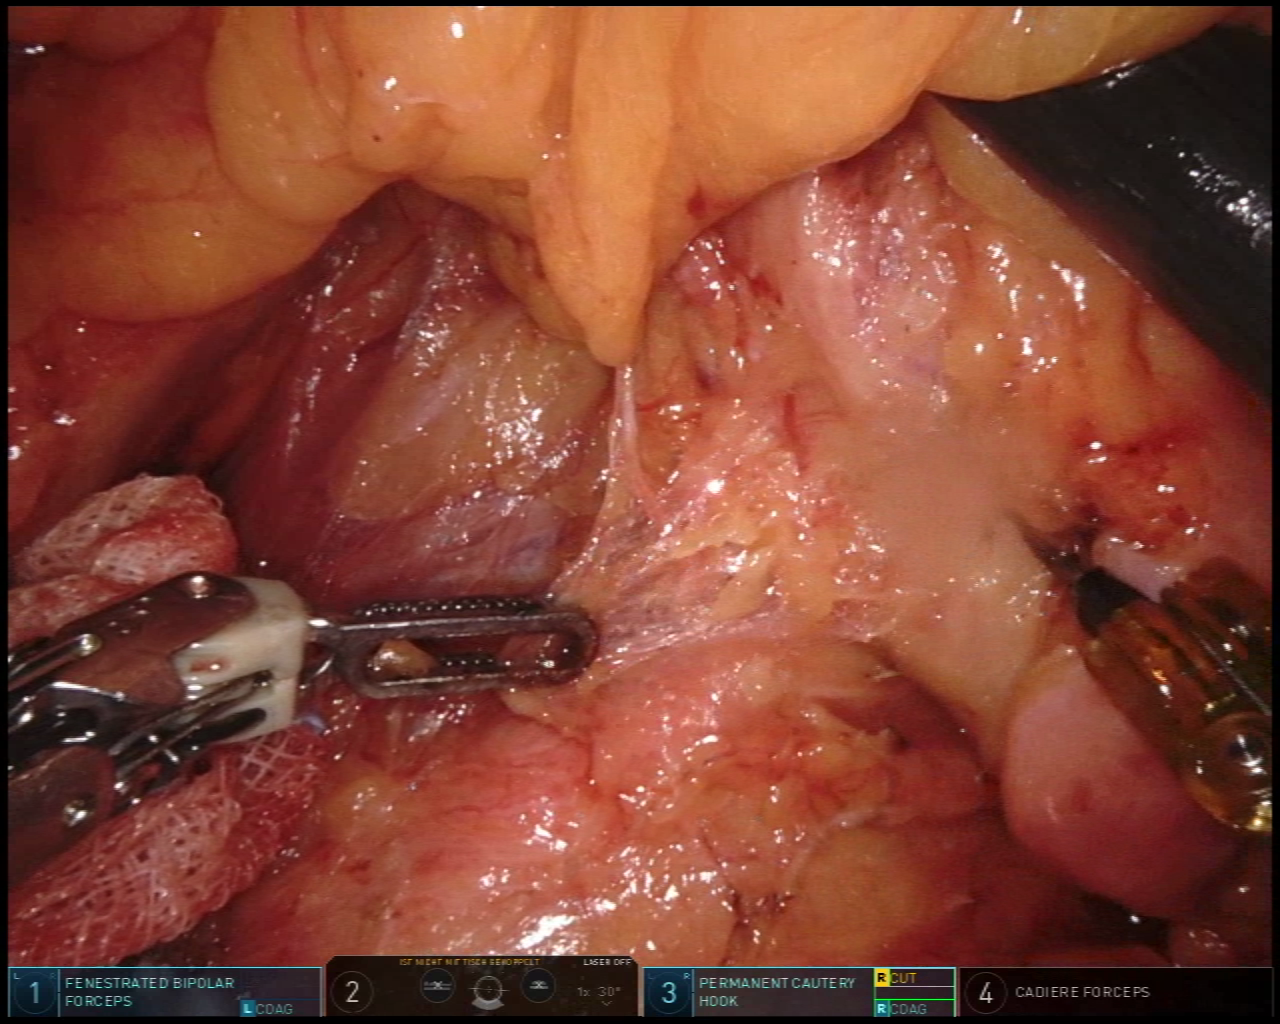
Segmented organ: ureter
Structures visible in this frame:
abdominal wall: no
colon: no
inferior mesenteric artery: no
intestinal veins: no
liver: no
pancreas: no
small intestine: no
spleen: no
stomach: no
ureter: yes
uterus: no
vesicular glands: no